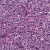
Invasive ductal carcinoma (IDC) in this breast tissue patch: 1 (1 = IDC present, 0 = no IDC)